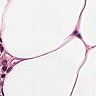
Metastatic tissue present: no